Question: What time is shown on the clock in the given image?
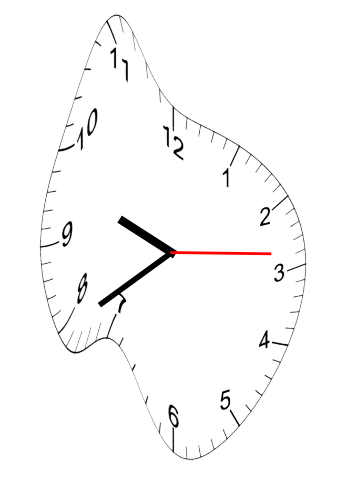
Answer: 09:39:14